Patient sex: F
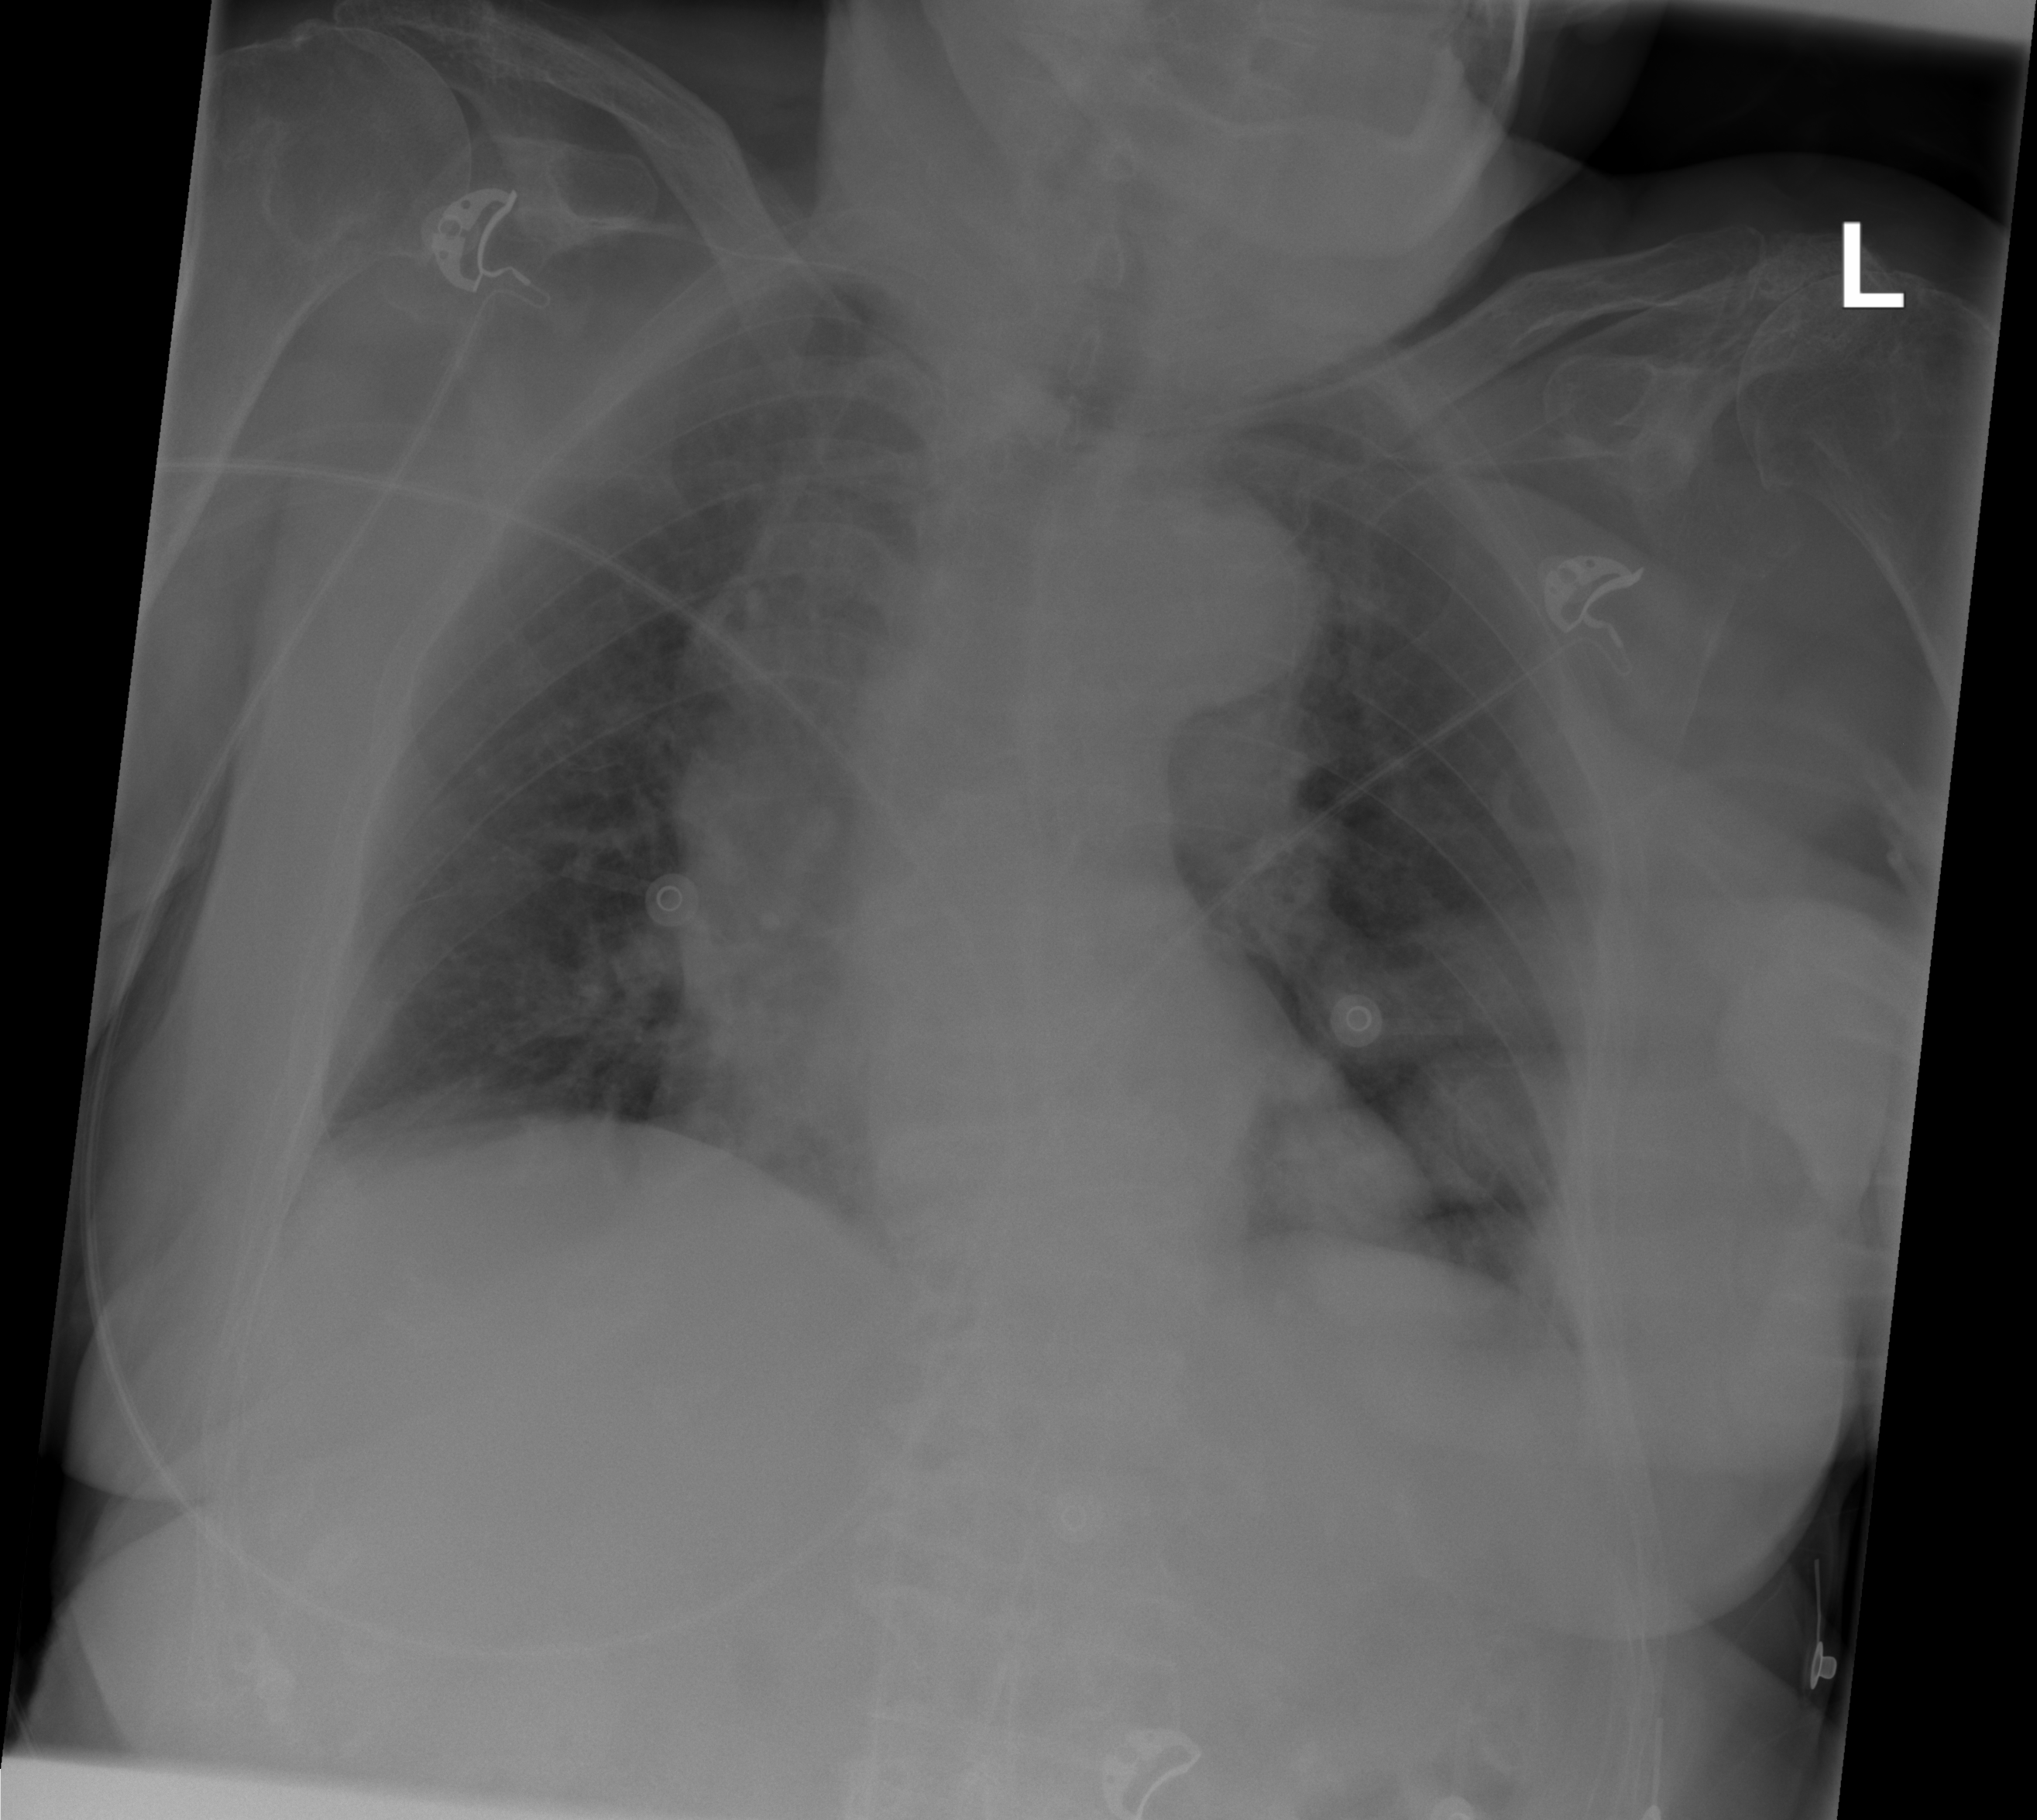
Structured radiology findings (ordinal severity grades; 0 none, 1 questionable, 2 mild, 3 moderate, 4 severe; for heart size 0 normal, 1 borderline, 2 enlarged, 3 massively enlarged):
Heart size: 1
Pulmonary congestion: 1
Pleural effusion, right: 0
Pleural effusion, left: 0
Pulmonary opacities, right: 0
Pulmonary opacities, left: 0
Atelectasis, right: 0
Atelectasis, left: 0